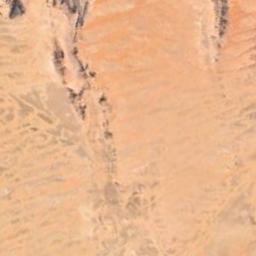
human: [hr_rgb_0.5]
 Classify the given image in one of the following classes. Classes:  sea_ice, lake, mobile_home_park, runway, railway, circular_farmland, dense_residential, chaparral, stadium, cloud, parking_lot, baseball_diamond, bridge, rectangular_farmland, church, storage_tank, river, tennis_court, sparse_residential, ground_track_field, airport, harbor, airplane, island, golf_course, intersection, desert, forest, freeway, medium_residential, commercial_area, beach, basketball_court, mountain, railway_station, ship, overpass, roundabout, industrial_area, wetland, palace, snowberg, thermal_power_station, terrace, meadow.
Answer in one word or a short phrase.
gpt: desert